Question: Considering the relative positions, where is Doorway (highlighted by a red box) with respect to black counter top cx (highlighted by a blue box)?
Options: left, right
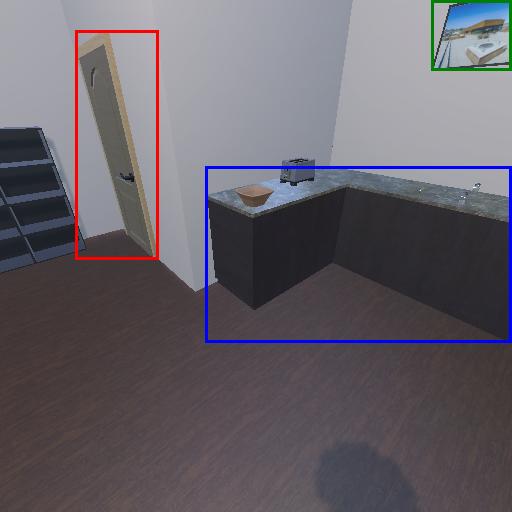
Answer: left